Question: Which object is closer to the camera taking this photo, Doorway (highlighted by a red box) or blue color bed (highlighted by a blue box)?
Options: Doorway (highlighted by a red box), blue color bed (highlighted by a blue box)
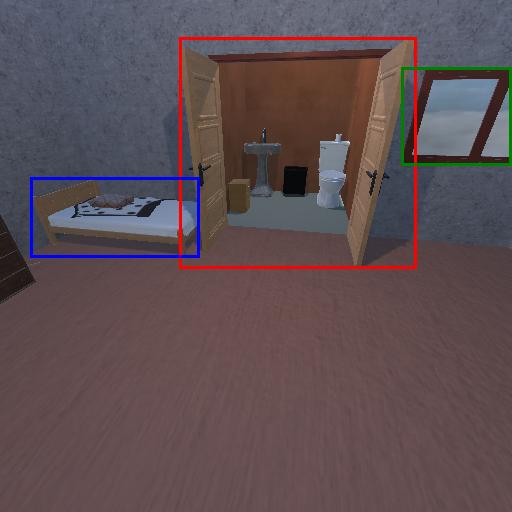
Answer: Doorway (highlighted by a red box)